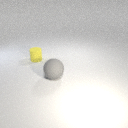
small yellow rubber cylinder behind large gray rubber sphere